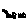
Label: bird